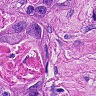
Metastatic tissue present: yes